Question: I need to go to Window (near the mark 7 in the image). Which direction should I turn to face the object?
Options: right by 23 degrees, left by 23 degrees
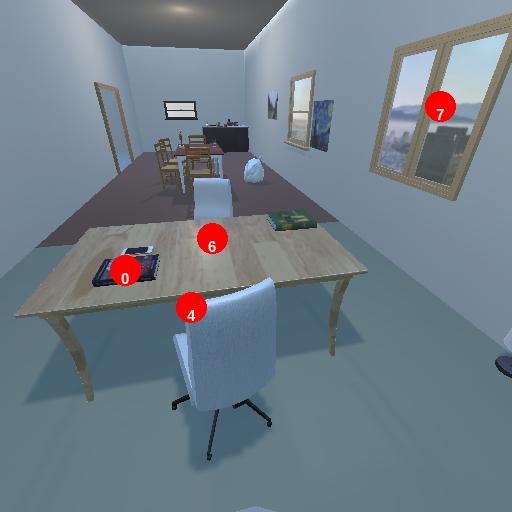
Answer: right by 23 degrees